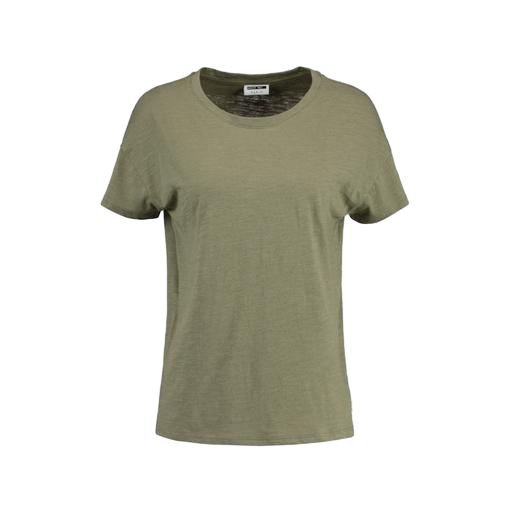
green women's slub jersey t-shirt, army green t-shirt, mid t-shirt, white background